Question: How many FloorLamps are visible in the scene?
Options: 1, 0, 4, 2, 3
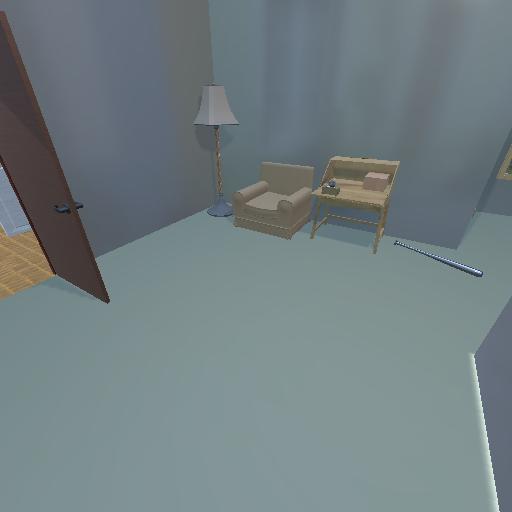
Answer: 1